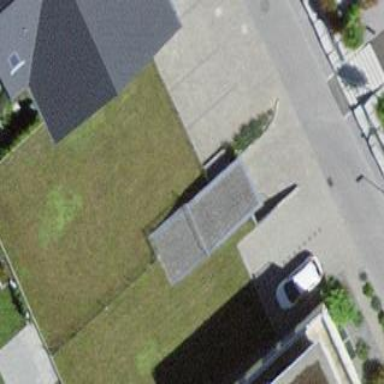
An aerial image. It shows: View of roof of building.